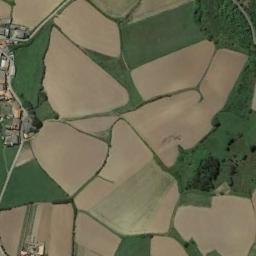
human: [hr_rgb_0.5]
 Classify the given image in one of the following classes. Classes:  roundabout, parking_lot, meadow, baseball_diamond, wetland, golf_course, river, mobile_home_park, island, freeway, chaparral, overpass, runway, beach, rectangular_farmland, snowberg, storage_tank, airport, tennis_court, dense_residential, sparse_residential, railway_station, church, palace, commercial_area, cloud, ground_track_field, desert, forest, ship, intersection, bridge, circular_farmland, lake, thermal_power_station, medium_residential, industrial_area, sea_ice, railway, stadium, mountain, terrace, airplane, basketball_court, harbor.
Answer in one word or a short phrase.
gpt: rectangular_farmland